Question: I have repeated invoice numbers, this happens because they may have different line items, each corresponding to an specific article that is sold. For example invoice 124116 contains two different articles pencils (line 1) with a value of 2,672.64 and rulers (line 2) with a value of 483.84. What I want, as the image depicts, is to get the total value for each invoice. In this example that would be 3,156.48.
Any help about how to do that??

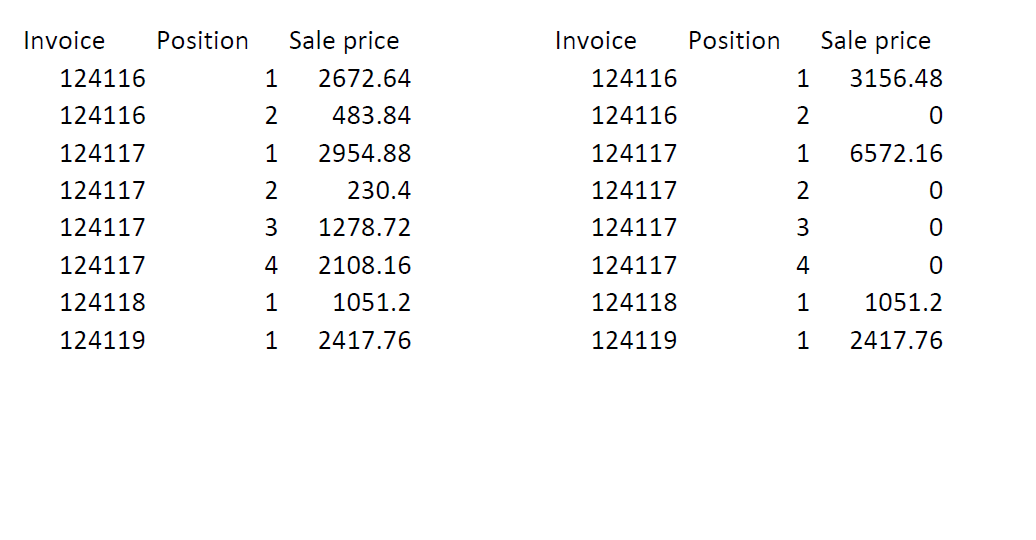
Answer: I did this for my hours that I work for specific customers.
I have a table as follows:
'''
Customername | Date | AmountOfHoursWorked
'''
A different table has the following structure for specific dates and total hours worked on those days:
'''
Date | AmountOfHoursWorked
'''
In this table, I use 'SUMIF'. The syntax of 'SUMIF' is:
'''
=SUMIF(range;criteria;sumrange)
'''
So for example with a table:
'''
=SUMIF(TableName[Day];[Date];Table1[HoursWorked])
'''
Or for example to sum values from a full column (For example column B):
'''
=SUMIF(B:B;B3;D:D);
'''
Which means '"For all values in column B that are equal to the value of B3, Sum the corresponding values from column D into this cell"'
Which ends up looking like this: